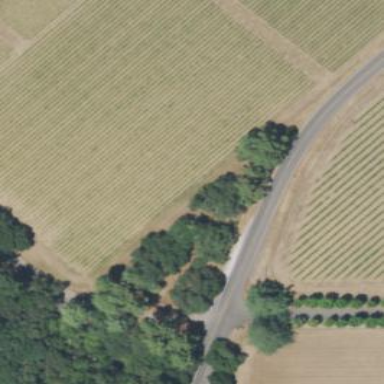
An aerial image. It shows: Vineyard where grapes are grown.